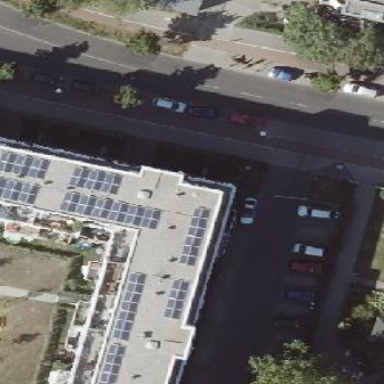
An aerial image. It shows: Part of building.